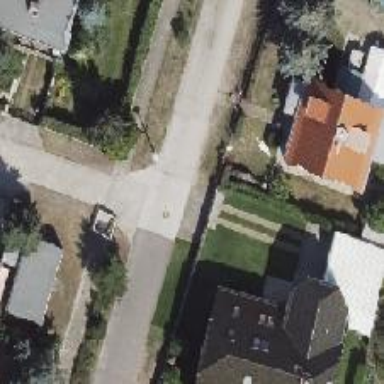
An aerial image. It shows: Residential road paved with concrete.